Question: Link to CodeSandBox : codesandbox.io/s/dl5jft?file=/demo.tsx
I don't want users to Edit dates via keyboard, I want them to select dates from date picker modal, how to disable this?,
i used the ReadOnly prop but it is disabling date selection itself, please help when i did readOnly, it is disabling the whole input, which made me unable to open the modal to select the date
'''
<GlobalStyle />
<CalendarContainer>
<LocalizationProvider dateAdapter={AdapterDateFns}>
<DatePicker
value={calendarVal}
onChange={(newValue) => {
handleChange(newValue);
}}
disabled={disabled}
inputFormat="dd-MM-yyyy"
renderInput={(params) => (
<TextField
// eslint-disable-next-line react/jsx-props-no-spreading
{...params}
name={name}
error={error}
disabled={disabled}
/>
)}
/>
</LocalizationProvider>
</CalendarContainer>
'''
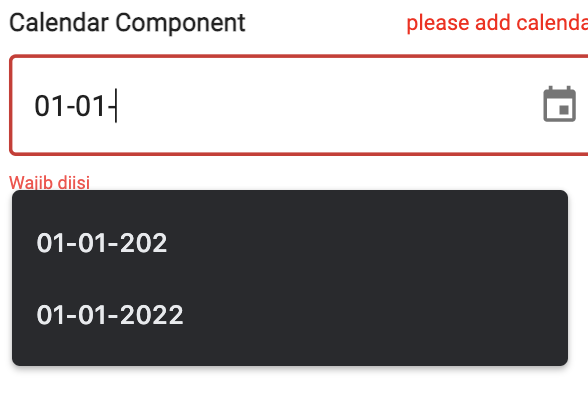
Answer: For preventing user keyboard actions, you can set the functionality of 'onKeyDown' event to 'preventDefault' and assign it to 'TextField':
'''
const onKeyDown = (e) => {
e.preventDefault();
};
return (
<LocalizationProvider dateAdapter={AdapterDateFns}>
<Stack spacing={3}>
<DesktopDatePicker
label="Date desktop"
inputFormat="MM/dd/yyyy"
value={value}
onChange={handleChange}
renderInput={(params) => (
<TextField onKeyDown={onKeyDown} {...params} />
)}
/>
)
'''
<URL>